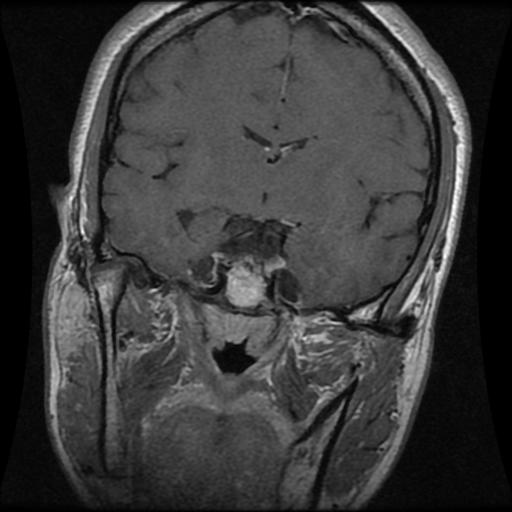
Label: pituitary